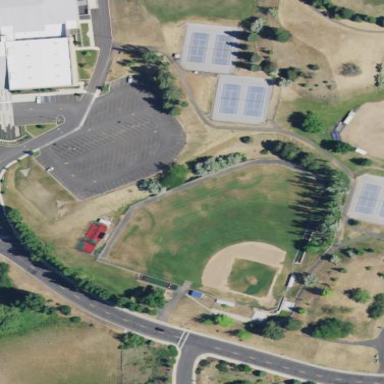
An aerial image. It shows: Baseball pitch for leisure and sports activities.